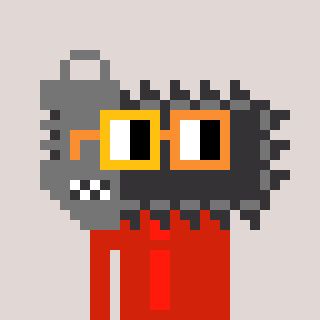
a pixel art character with square yellow and orange glasses, a chainsaw-shaped head and a red-colored body on a warm background